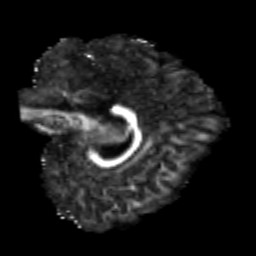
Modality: FA
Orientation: sagittal
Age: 19
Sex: female
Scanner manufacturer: siemens
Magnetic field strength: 3 T
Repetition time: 3.5 s
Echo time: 0.125 s